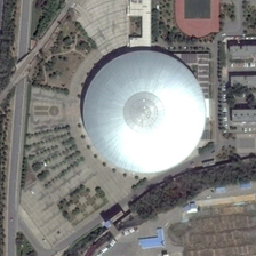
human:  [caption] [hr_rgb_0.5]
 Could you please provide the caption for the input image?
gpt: a round center with a dazzling roof has a square beside it .

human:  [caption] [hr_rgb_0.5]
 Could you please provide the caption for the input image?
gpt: The round white stadium is close to the ground track, and some buildings are located at the corners of the two intersections.

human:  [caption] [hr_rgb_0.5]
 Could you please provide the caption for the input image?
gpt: a light white circle center is near a playground and some farmland .

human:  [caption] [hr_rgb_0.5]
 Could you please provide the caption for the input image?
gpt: The round white stadium is close to the ground stadium, and some buildings are located at the corners of the two crossing roads.

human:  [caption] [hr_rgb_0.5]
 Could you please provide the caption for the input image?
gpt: a white circle center building is surrounded by some scattered green trees and several buildings .